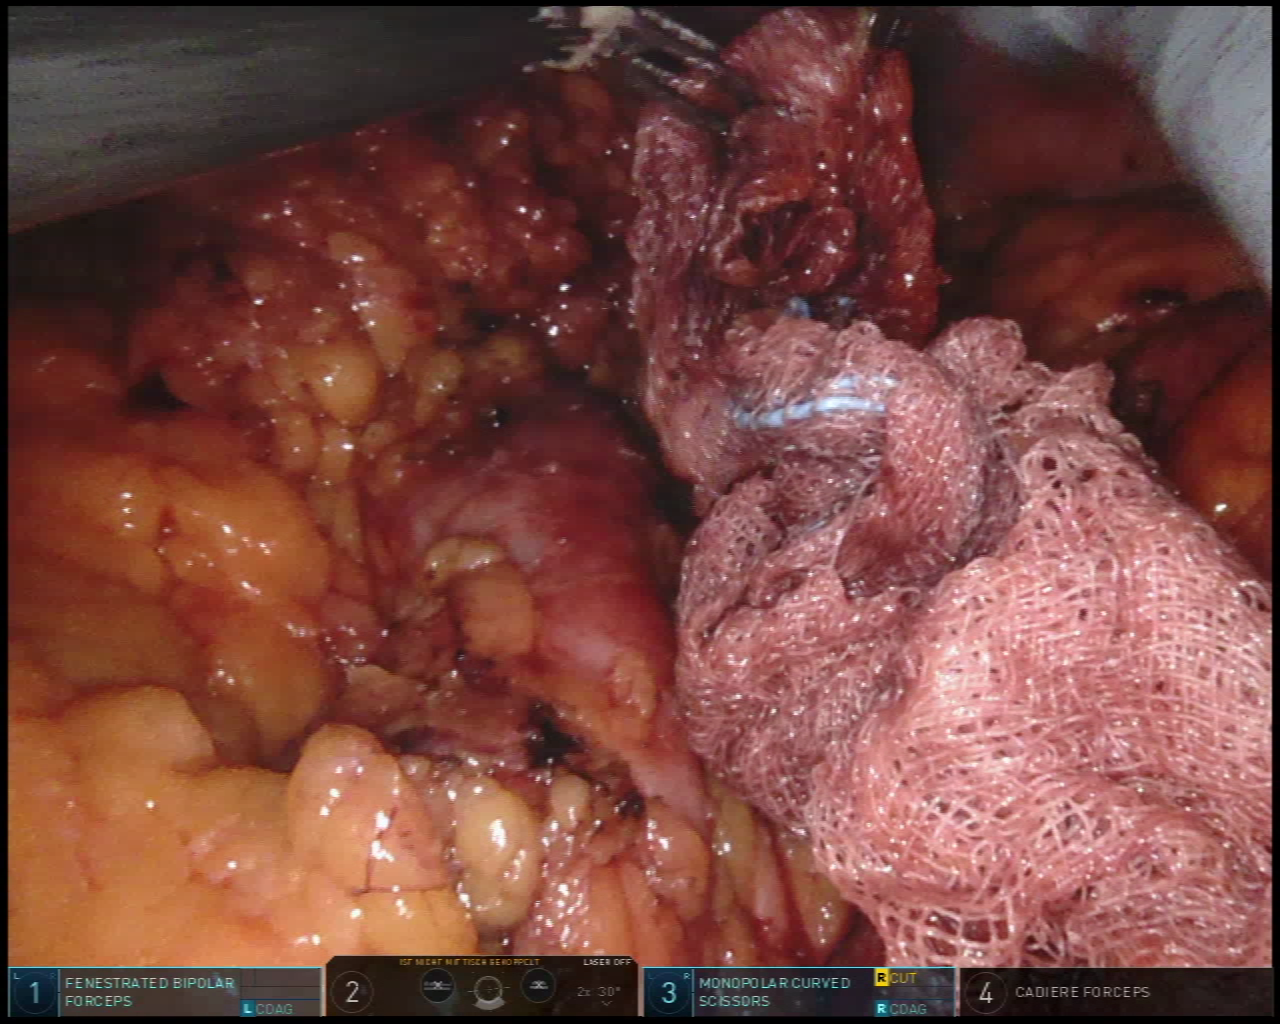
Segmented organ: colon
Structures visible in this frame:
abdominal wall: yes
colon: yes
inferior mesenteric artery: no
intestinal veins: no
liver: no
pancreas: no
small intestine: no
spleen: no
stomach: no
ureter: no
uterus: no
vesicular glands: no